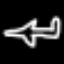
Label: airplane